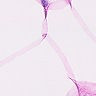
Metastatic tissue present: no